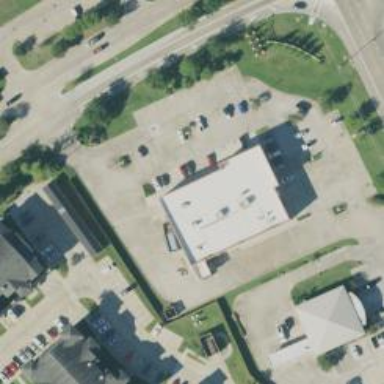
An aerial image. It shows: Pharmacy providing healthcare services.